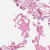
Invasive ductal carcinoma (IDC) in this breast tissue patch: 0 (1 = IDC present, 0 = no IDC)